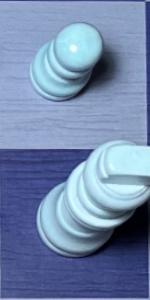
Label: King_White